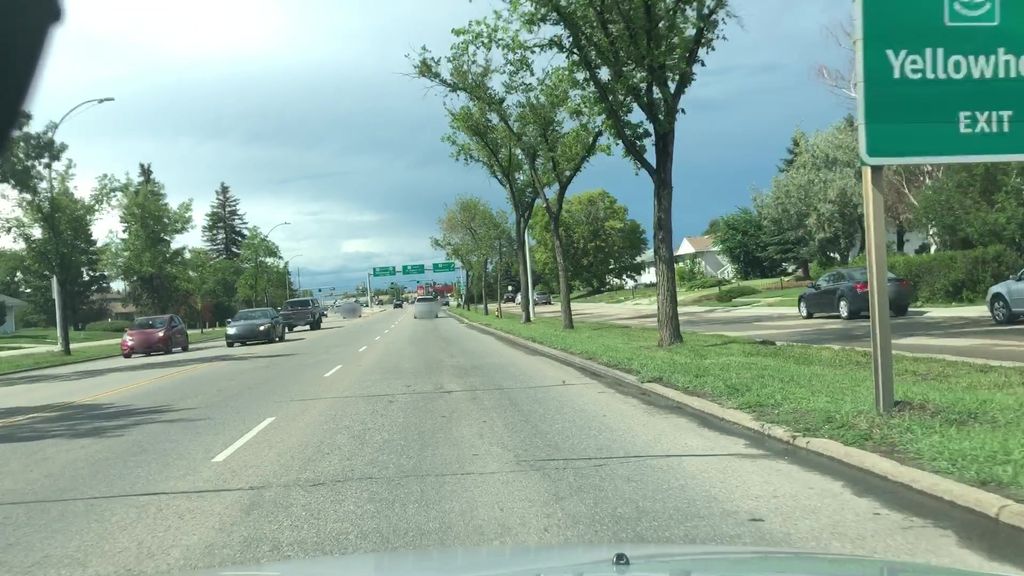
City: edmonton